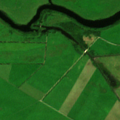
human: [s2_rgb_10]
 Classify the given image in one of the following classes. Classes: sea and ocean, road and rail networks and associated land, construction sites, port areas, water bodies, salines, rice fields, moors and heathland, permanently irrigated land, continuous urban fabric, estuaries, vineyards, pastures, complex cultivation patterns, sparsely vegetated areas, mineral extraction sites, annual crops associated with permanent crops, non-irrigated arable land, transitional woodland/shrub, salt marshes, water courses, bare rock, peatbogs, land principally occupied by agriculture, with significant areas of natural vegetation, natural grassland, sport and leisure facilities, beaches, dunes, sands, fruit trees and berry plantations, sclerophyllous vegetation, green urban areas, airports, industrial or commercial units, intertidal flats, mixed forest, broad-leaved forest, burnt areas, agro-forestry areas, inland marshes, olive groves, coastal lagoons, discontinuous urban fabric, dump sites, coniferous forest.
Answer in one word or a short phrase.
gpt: pastures, land principally occupied by agriculture, with significant areas of natural vegetation, water courses